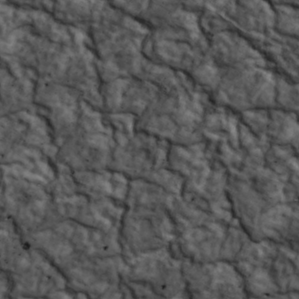
Label: non_frost